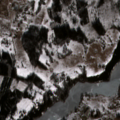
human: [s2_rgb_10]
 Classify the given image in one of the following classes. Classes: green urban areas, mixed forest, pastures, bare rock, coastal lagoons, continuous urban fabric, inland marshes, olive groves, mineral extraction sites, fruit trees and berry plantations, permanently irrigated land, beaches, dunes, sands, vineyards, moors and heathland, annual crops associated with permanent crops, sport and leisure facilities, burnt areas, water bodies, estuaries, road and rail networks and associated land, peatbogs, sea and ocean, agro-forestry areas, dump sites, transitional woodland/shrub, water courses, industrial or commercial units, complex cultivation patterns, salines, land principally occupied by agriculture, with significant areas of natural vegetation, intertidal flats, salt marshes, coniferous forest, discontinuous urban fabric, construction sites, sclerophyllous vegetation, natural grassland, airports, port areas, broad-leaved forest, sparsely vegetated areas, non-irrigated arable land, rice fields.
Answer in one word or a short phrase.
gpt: discontinuous urban fabric, pastures, complex cultivation patterns, mixed forest, transitional woodland/shrub